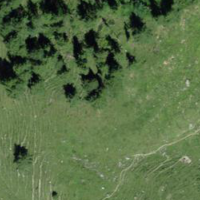
EUNIS habitat code: 26
Species observed at this site:
Silene dioica